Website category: university
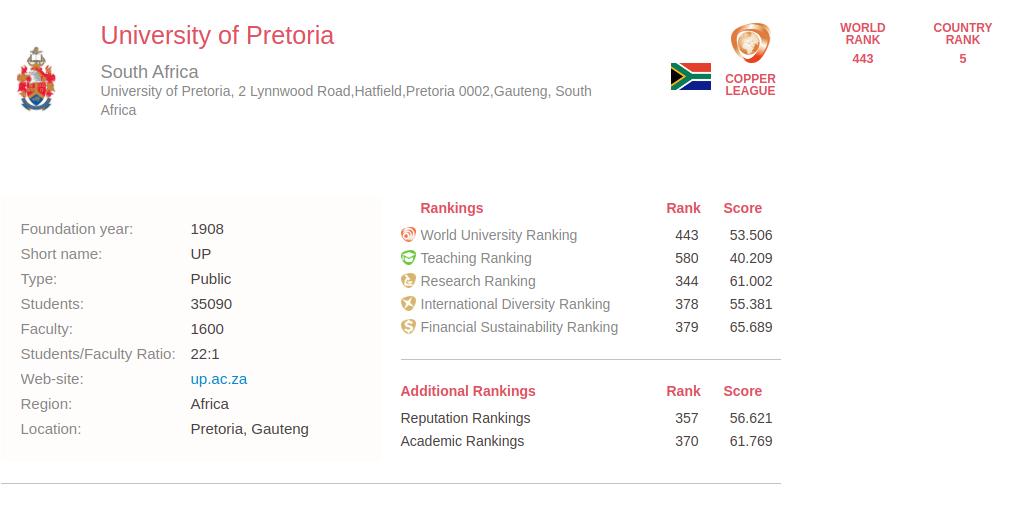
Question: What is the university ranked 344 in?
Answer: Research Ranking

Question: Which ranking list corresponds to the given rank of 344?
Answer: Research Ranking

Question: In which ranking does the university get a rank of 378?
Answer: International Diversity Ranking

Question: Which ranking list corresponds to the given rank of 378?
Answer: International Diversity Ranking

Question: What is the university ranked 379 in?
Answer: Financial Sustainability Ranking

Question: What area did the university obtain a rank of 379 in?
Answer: Financial Sustainability Ranking

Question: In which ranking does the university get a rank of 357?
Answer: Reputation Rankings

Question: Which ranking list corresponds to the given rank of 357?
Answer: Reputation Rankings

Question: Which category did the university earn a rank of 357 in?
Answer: Reputation Rankings

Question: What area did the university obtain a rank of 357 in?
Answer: Reputation Rankings

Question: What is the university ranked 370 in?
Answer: Academic Rankings

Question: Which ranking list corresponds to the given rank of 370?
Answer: Academic Rankings

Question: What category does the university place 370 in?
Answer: Academic Rankings

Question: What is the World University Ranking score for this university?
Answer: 53.506

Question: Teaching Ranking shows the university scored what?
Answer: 40.209

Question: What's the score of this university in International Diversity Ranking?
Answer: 55.381

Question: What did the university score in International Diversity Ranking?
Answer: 55.381

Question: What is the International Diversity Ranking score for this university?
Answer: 55.381

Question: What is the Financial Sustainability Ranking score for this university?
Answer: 65.689

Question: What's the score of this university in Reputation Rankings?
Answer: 56.621

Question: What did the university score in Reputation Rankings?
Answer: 56.621

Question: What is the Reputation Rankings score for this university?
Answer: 56.621

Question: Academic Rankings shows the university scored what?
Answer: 61.769

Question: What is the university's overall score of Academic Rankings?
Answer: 61.769

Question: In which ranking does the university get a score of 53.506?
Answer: World University Ranking

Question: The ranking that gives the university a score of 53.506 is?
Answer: World University Ranking

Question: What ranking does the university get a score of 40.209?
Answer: Teaching Ranking

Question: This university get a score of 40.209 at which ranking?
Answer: Teaching Ranking

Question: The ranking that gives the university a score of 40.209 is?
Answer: Teaching Ranking

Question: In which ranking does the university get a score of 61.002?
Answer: Research Ranking

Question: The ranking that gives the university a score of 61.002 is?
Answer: Research Ranking

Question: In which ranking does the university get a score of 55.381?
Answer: International Diversity Ranking

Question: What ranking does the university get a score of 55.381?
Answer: International Diversity Ranking

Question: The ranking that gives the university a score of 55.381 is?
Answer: International Diversity Ranking

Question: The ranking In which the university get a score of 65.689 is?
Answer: Financial Sustainability Ranking

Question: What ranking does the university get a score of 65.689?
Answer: Financial Sustainability Ranking

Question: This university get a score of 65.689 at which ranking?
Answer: Financial Sustainability Ranking

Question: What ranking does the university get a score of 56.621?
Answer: Reputation Rankings

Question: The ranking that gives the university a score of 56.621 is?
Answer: Reputation Rankings

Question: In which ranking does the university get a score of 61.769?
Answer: Academic Rankings

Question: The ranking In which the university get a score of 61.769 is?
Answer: Academic Rankings

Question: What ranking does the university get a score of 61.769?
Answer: Academic Rankings